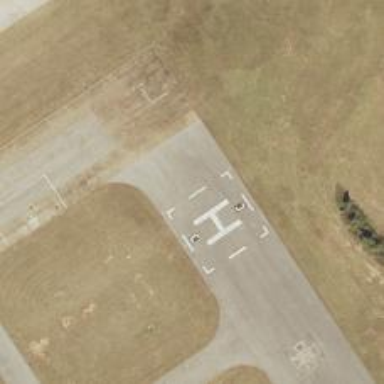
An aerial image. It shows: View of taxiway at the airport.